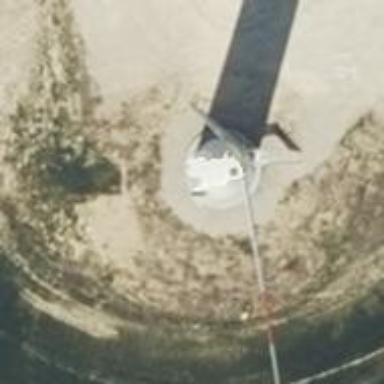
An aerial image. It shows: Wind turbine generator made by Vestas. The generator utilizes wind as its power source and belongs to the horizontal axis type.